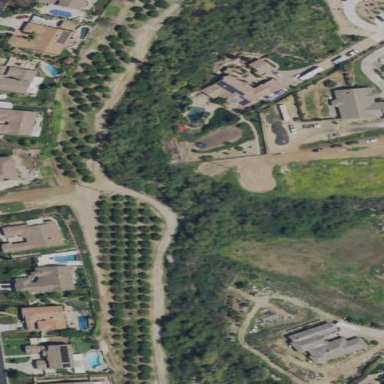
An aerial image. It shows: Orchard filled with citrus trees.